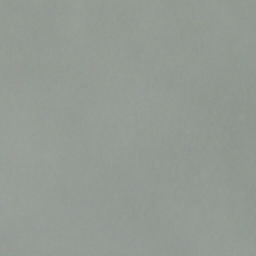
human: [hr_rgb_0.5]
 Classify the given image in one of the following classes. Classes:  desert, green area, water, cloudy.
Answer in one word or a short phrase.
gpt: cloudy